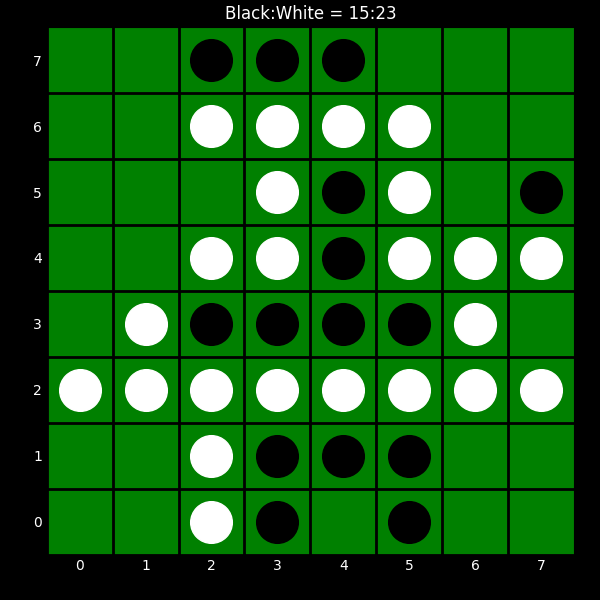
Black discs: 15
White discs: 23